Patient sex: M
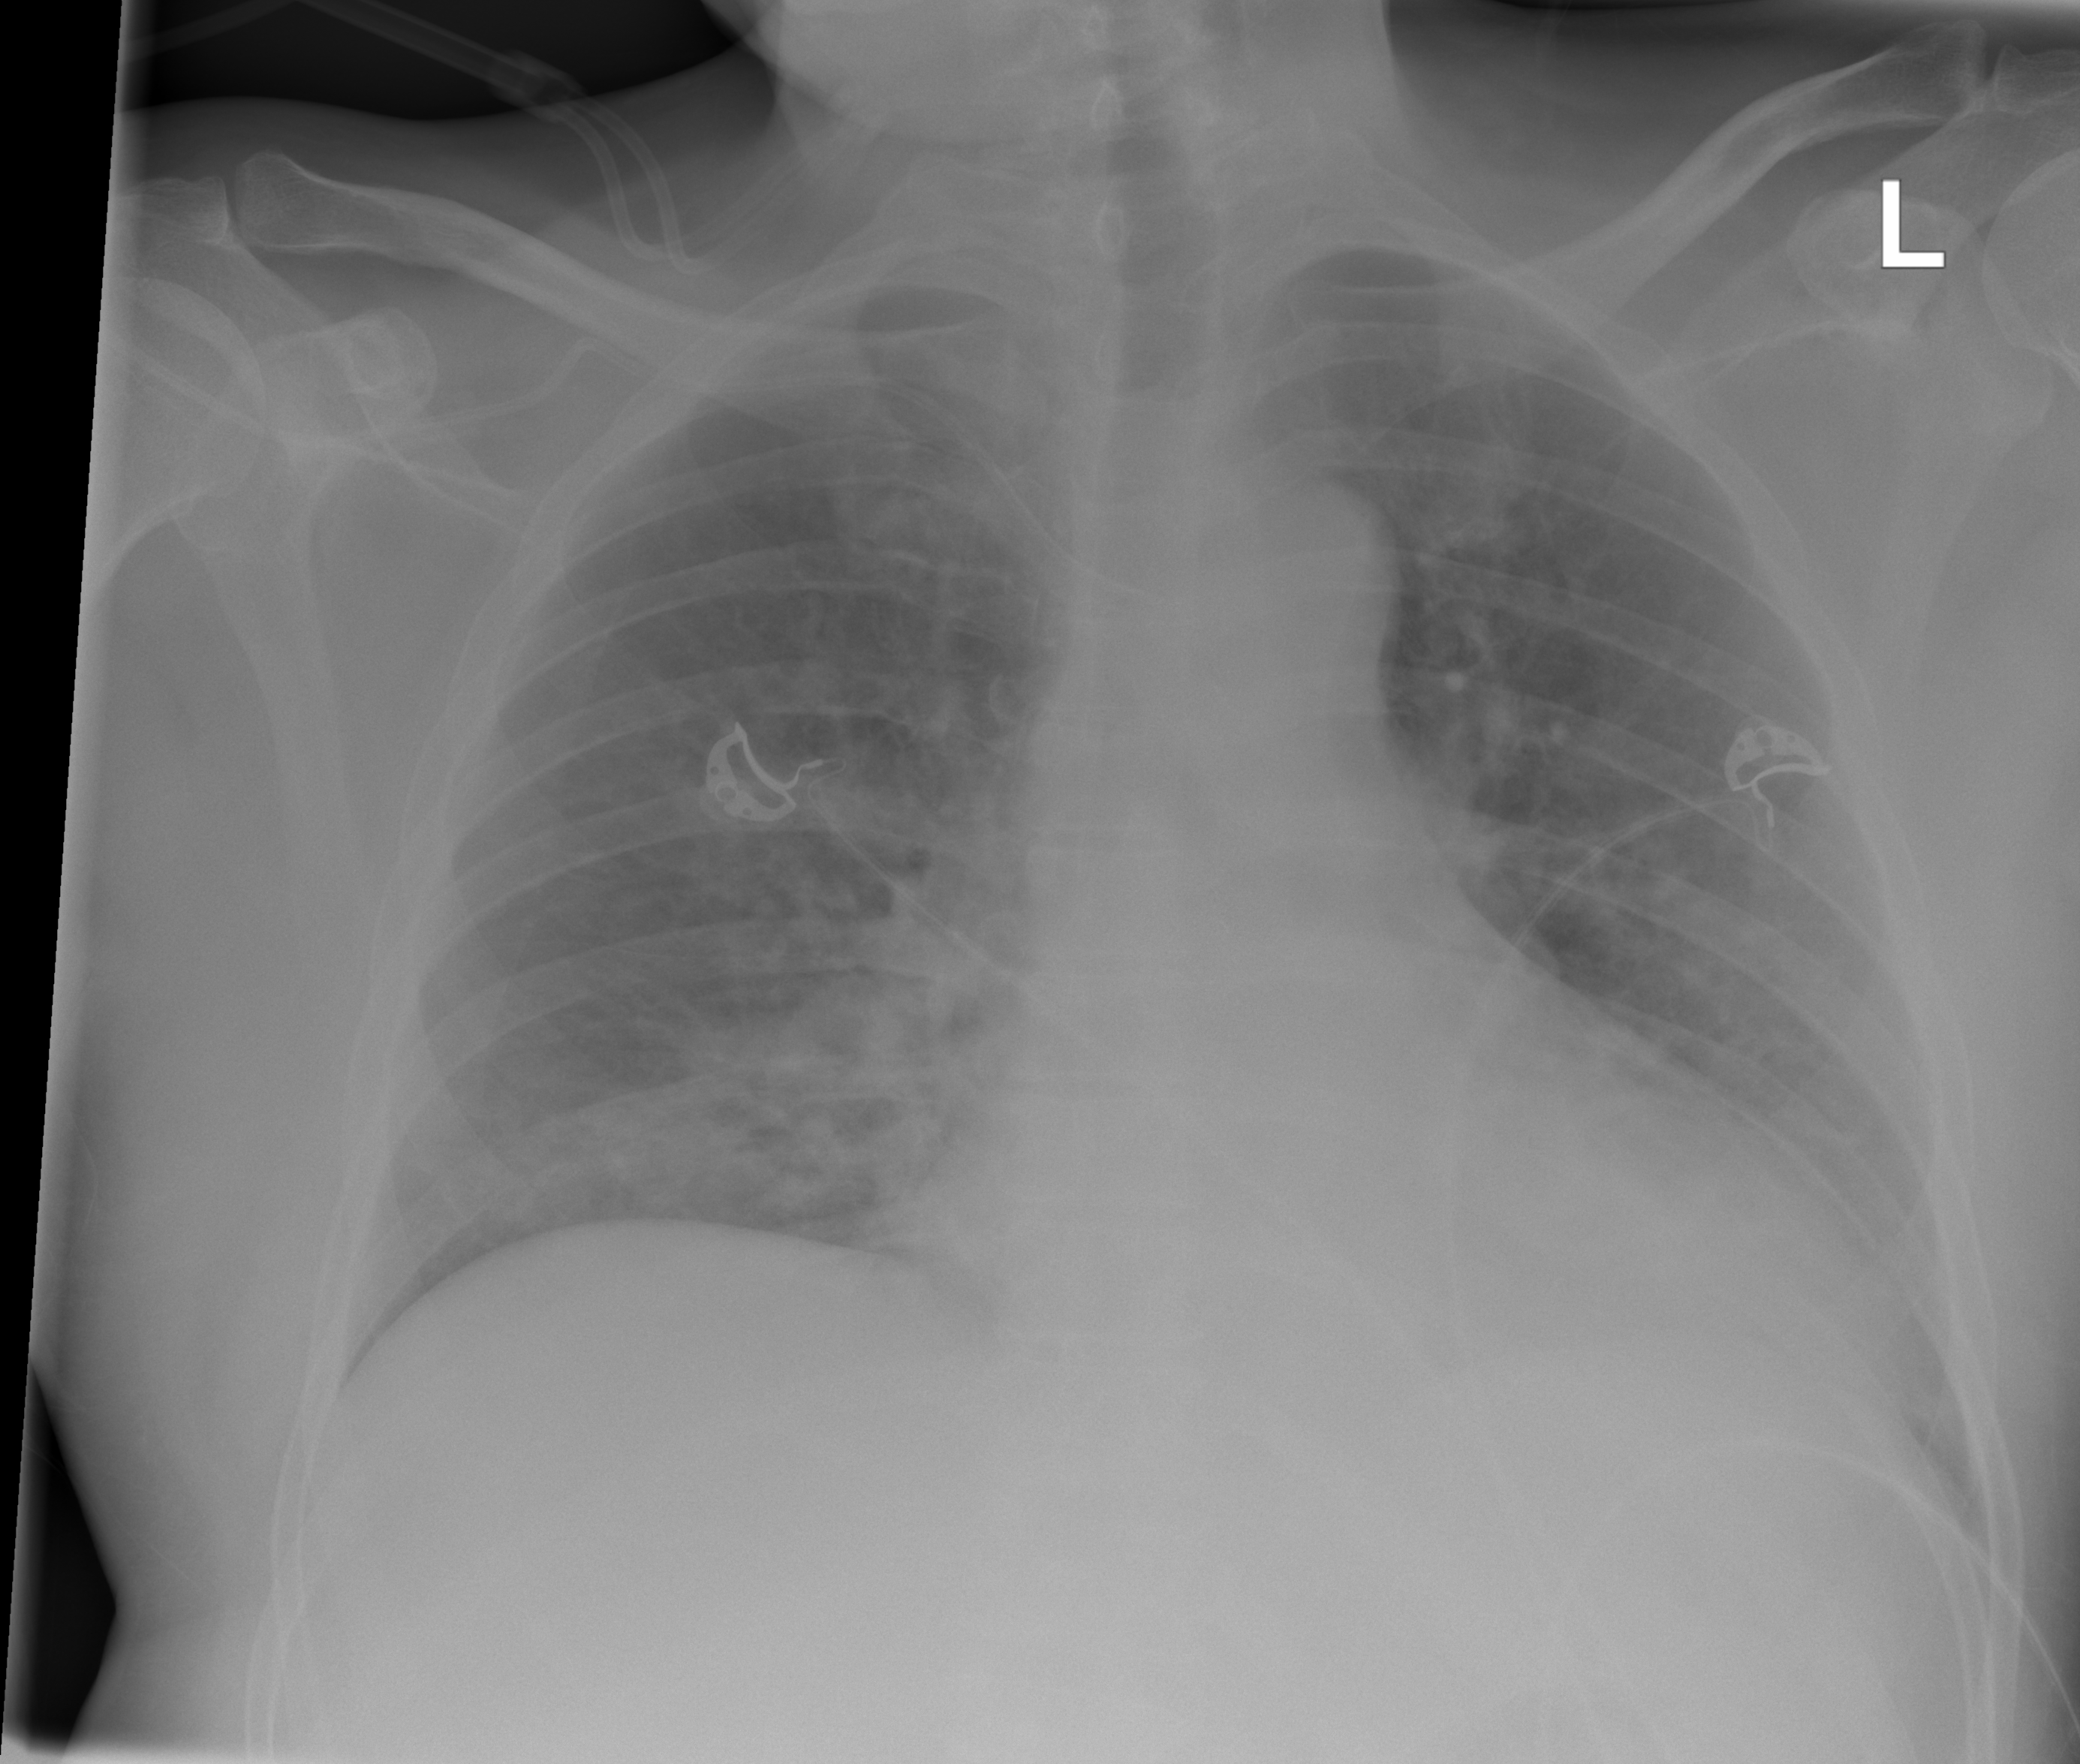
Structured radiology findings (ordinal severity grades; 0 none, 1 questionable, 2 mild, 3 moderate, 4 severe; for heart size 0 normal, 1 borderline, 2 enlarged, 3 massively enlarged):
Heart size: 2
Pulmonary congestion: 2
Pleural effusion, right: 0
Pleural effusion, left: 0
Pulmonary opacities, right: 2
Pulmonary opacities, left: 0
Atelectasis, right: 2
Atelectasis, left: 0